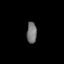
Tissue: prostate
Cell type: B cells
Senescence score: 0.6838
Nuclear area (px): 204
Mean DAPI intensity: 119.814